Question: I have a problem with a UITableView with custom UITableViewCell.
The table is filled by an NSArray, and I want that if an object in this NSArray begins with - changes its appearance.
the problem is that the UITableViewCell that begins with - is changed, but also change other cells that should not change.
this is my code:
'''
//this is the way in which change the height of the cell if the object in the array begins with -
- (CGFloat)tableView:(UITableView *)tableView heightForRowAtIndexPath:(NSIndexPath *)indexPath {
NSString *try = [arrayTitleEs objectAtIndex:indexPath.row];
if ([[try substringToIndex:1]isEqualToString:@"-"]) {
return 45;
}
else return 160;
}
- (UITableViewCell *)tableView:(UITableView *)tableView cellForRowAtIndexPath:(NSIndexPath *)indexPath {
static NSString *CellIdentifier = @"CellCardioScheda";
CardioSchedaCell *cell = [tableView dequeueReusableCellWithIdentifier:CellIdentifier forIndexPath:indexPath];
cell.titleEs.text = [arrayTitoloEs objectAtIndex:indexPath.row];
NSString *try = [arrayTitoloEs objectAtIndex:indexPath.row];
if ([[try substringToIndex:1]isEqualToString:@"-"]) {
cell.titleEs.frame = CGRectMake(0, 0, cell.frame.size.width-15, cell.frame.size.height);
}
return cell;
}
'''

as you can see from the picture that begins with the cell - is smallest and the text is moved to the left, in the next cell is all right, but the text in the last cell is moved, but should not!
thanks to all
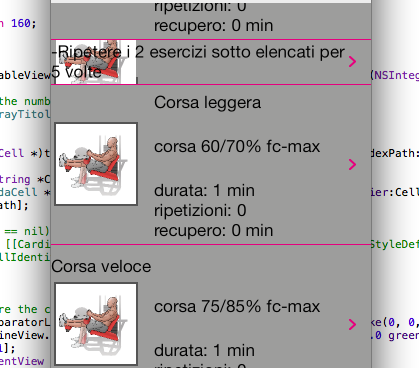
Answer: In 'cellForRowAtIndexPath' you can create two different types of cells and return one or the other according to your needs:
'''
- (UITableViewCell *)tableView:(UITableView *)tableView cellForRowAtIndexPath:(NSIndexPath *)indexPath {
UITableViewCell *firstCell = [tableView dequeueReusableCellWithIdentifier:@"firstCellID"];
if (firstCell == nil) {
firstCell = [[[UITableViewCell alloc] initWithStyle:UITableViewCellStyleDefault reuseIdentifier:@"firstCellID"] autorelease];
}
// Set here firstCell
UITableViewCell *secondCell = [tableView dequeueReusableCellWithIdentifier:@"secondCellID"];
if (secondCell == nil) {
secondCell = [[[UITableViewCell alloc] initWithStyle:UITableViewCellStyleDefault reuseIdentifier:@"secondCellID"] autorelease];
}
// Set here secondCell
if ([[try substringToIndex:1]isEqualToString:@"-"]) {
return secondCell;
} else {
return firstCell;
}
}
'''